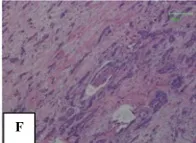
(D, E and F) Hematoxylin and eosin staining revealing a histological view of the resected pancreas (original magnification, x100). Peripancreatic nerve bundle.
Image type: pathology (h&e)